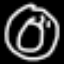
Label: donut